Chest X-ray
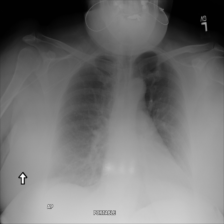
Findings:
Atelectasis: negative
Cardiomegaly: negative
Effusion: negative
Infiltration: negative
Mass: negative
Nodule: negative
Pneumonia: negative
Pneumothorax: negative
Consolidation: negative
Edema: negative
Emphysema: negative
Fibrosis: negative
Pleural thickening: negative
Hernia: negative